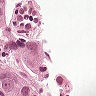
Metastatic tissue present: yes